Field crop: maize
Growth stage: 2
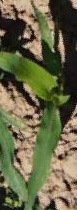
Species: maize